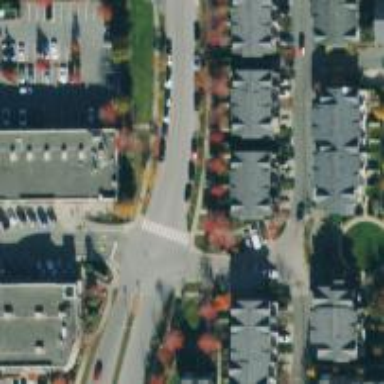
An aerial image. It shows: Residential road with separate asphalt sidewalk.